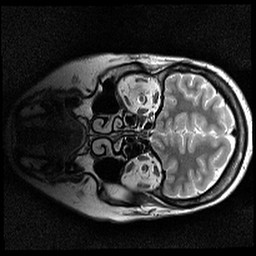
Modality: T2w
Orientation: coronal
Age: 26
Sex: female
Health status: ill
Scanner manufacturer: siemens
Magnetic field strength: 3 T
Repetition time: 5 s
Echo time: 0.085 s